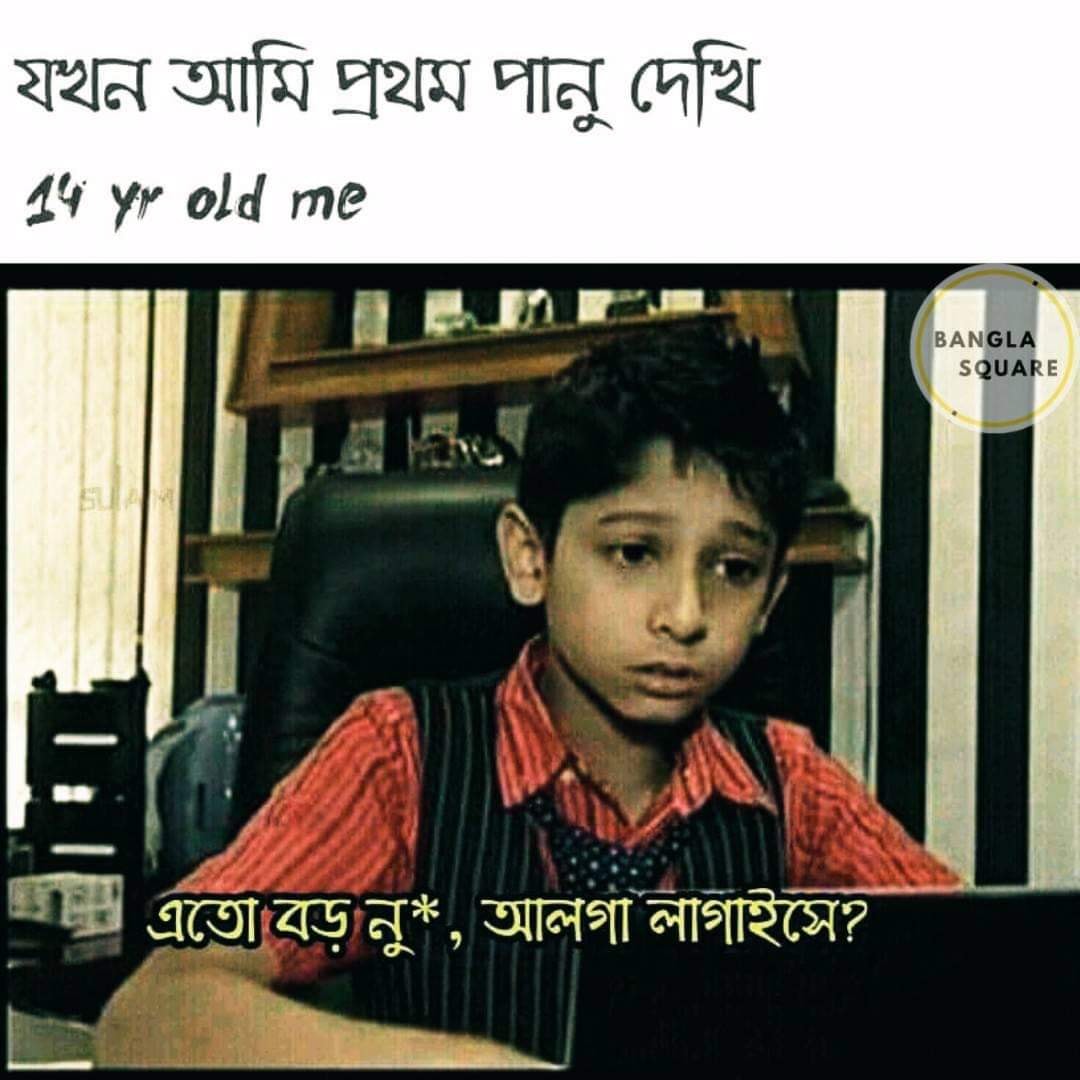
Caption: যখন আমি প্রথম পানু দেখি  14 yr old me  এতো বড় নু*  আলগা লাগাইসে
Label: hate